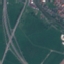
Label: Highway